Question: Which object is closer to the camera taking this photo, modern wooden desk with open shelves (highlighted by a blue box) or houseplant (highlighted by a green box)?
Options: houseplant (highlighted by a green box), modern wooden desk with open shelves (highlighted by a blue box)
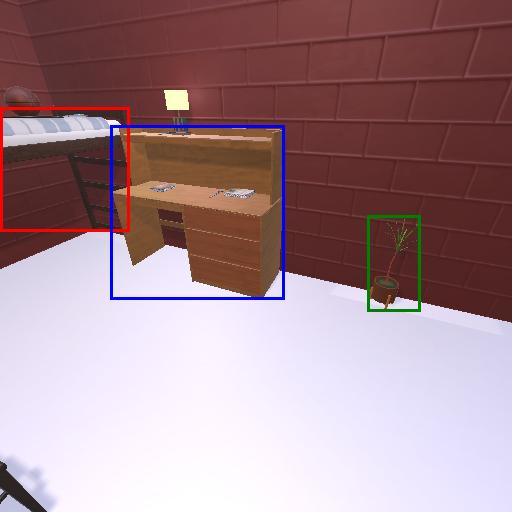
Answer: houseplant (highlighted by a green box)